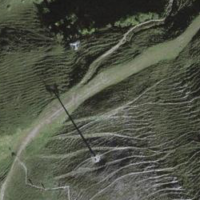
EUNIS habitat code: 23
Species observed at this site:
Parnassia palustris